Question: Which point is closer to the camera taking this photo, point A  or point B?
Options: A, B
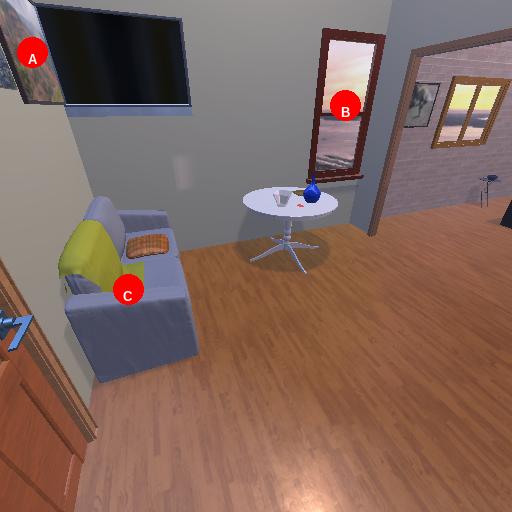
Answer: A